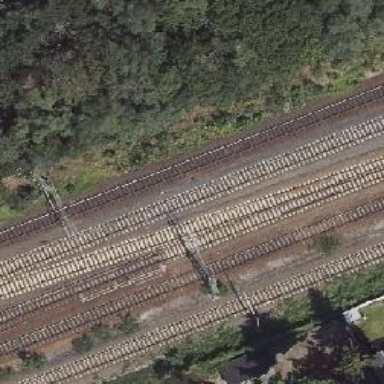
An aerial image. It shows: Railway track with contact lines for electrification.